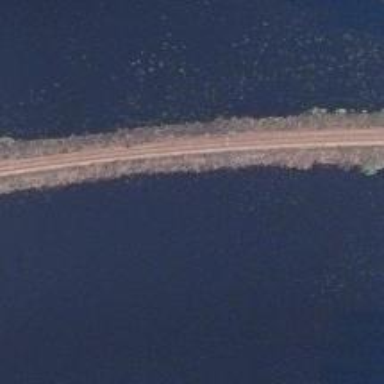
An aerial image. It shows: Railway track with continuous electrified contact lines.